Interaction volume radius: 10 \u00c5
Interaction volume height: 10 \u00c5
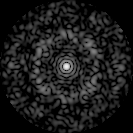
Disorder parameter: 0.7797